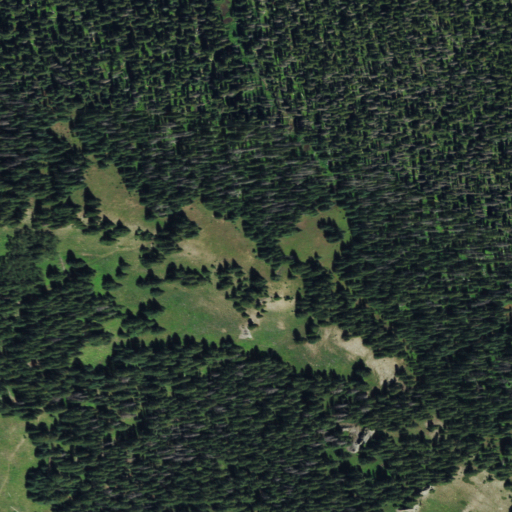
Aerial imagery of gap in Colorado named Monument Pass containing evergreen forest and shrub